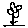
Label: flower